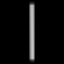
Label: line